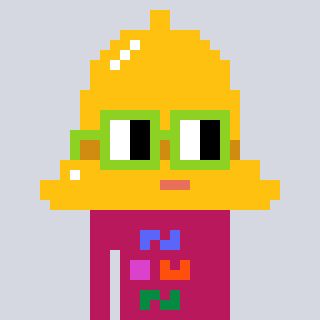
a pixel art character with square light green glasses, a bell-shaped head and a darkpink-colored body on a cool background